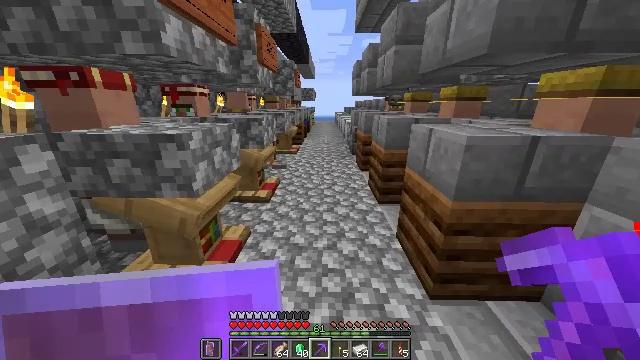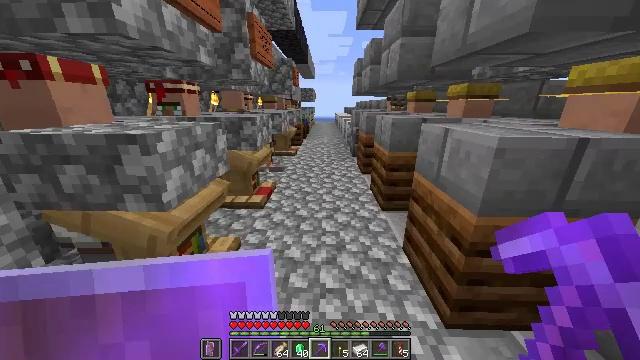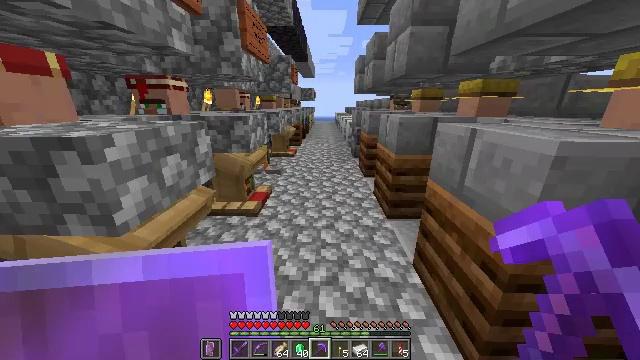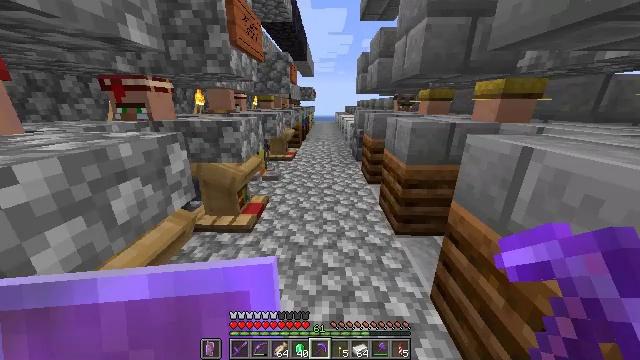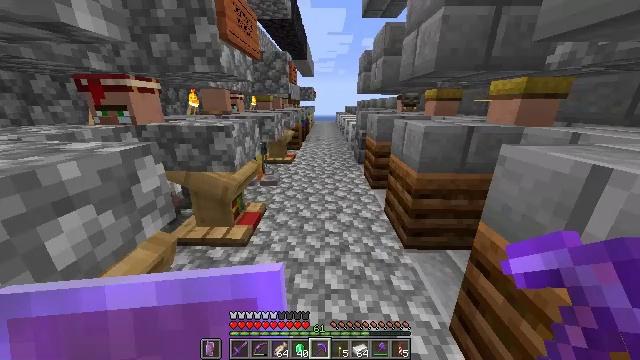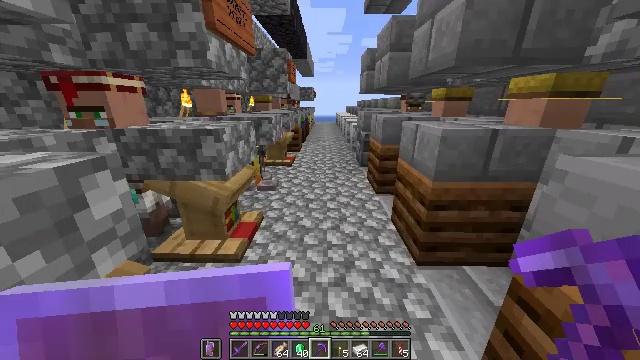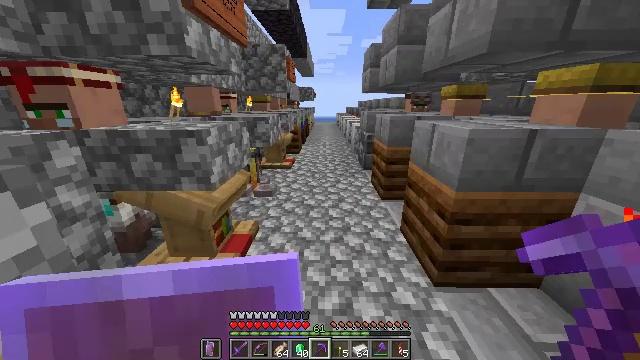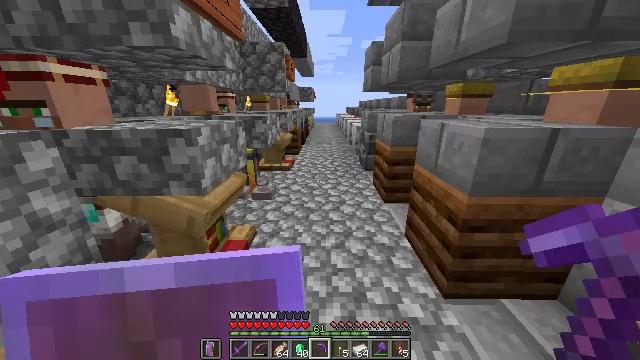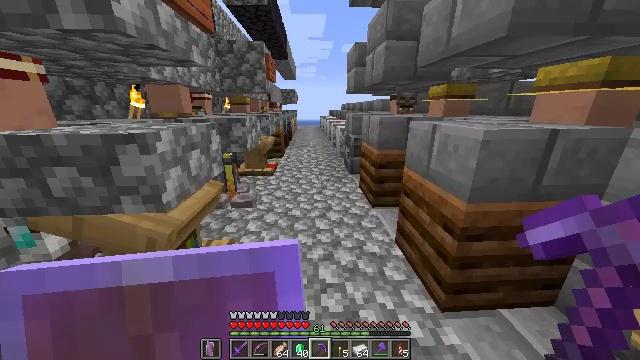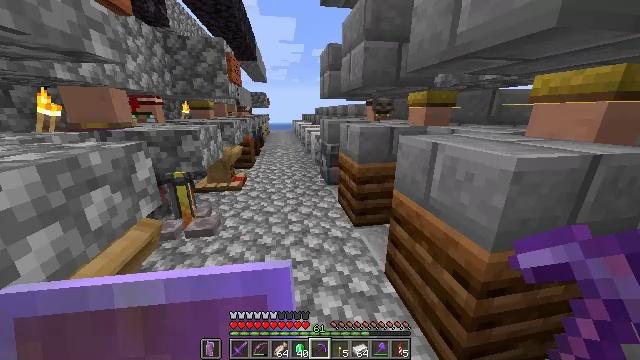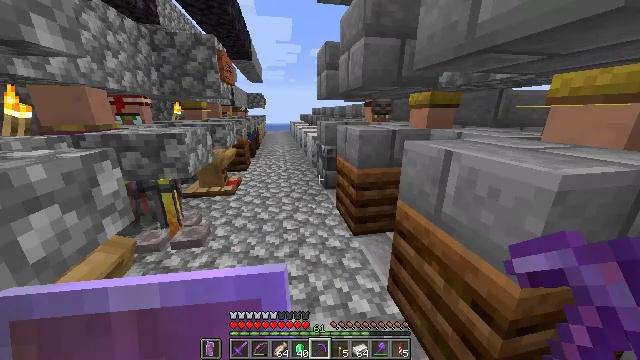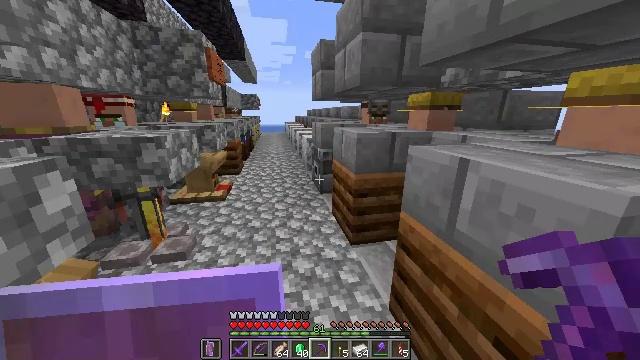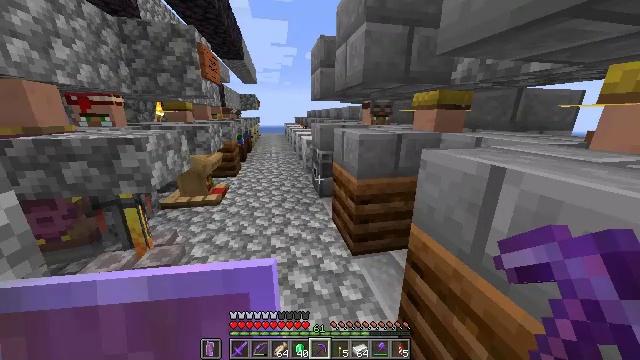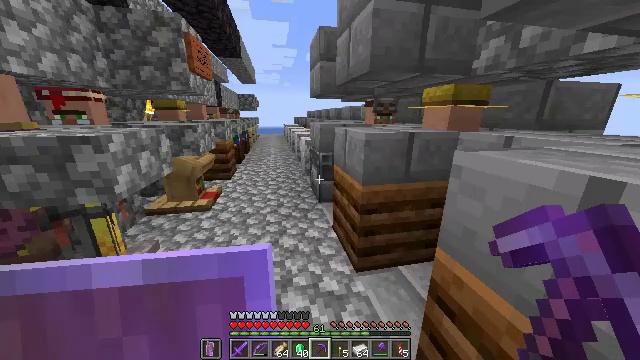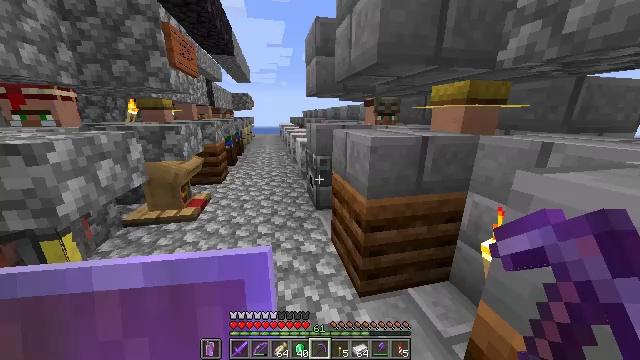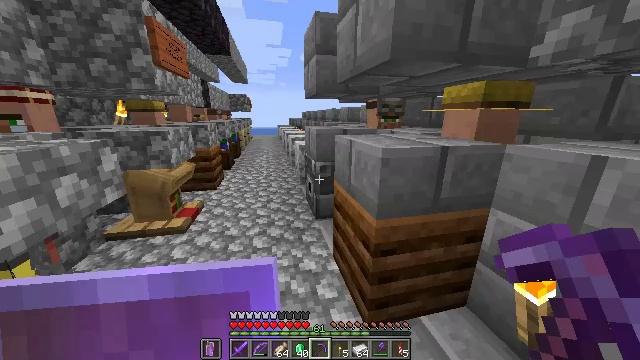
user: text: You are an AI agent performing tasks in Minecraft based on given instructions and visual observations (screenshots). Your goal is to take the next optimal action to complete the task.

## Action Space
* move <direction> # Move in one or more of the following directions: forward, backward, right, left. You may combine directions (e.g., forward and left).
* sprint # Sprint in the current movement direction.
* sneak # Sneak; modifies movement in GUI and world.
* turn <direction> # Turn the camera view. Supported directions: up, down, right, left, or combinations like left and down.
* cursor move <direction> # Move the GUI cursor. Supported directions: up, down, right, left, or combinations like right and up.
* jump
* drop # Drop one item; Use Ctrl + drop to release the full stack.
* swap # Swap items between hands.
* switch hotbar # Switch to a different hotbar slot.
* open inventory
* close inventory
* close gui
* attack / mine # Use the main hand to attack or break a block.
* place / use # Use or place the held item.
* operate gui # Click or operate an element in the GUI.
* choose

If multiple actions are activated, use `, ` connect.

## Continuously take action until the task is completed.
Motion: motion action
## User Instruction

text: Use the crafting table to make a chainmail helmet.
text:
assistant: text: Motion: move forward, sprint
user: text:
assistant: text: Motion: move forward, sprint
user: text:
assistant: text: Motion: move forward, sprint
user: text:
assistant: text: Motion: move forward, sprint
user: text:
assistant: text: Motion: move forward, sprint
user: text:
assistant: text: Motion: move forward, sprint
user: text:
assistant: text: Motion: move forward
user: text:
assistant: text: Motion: move forward, turn right
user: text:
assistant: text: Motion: move forward, turn right and up
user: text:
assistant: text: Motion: move forward
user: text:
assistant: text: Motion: move forward, turn right
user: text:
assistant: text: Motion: move forward
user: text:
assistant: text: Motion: move forward
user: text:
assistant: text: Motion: move forward
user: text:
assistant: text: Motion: move forward
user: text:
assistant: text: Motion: move forward, turn right and up
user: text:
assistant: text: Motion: move forward, turn right and up
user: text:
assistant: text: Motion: move forward, turn right and up
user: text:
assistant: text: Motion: move forward, turn right
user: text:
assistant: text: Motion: move forward
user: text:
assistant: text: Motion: move forward, turn left
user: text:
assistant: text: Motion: move forward, turn left
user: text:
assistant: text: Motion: move forward, turn left
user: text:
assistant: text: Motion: move forward
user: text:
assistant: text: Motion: move forward
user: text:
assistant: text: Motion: move forward
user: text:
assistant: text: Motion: move forward
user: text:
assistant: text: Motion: move forward, turn right
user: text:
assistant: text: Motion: move forward, turn right
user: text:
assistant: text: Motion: move forward, turn right